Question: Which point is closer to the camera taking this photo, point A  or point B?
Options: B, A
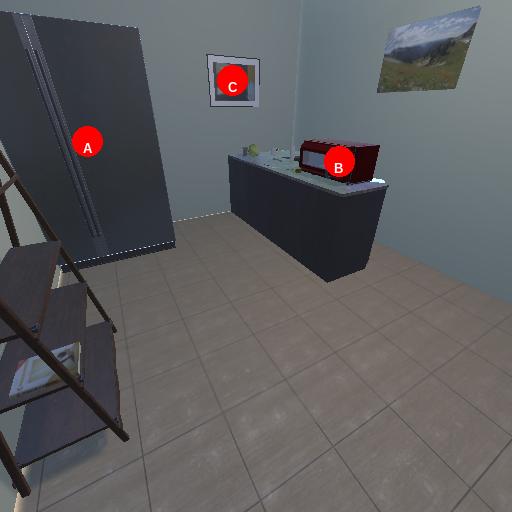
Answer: B